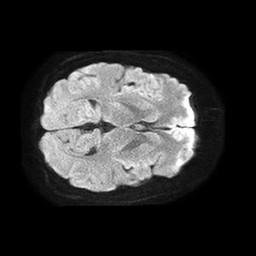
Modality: TRACE
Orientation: axial
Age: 38
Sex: female
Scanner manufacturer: philips
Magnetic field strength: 1.5 T
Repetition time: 4.6 s
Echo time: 0.08631 s